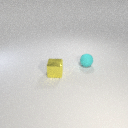
small cyan rubber sphere to the right of small yellow metal cube